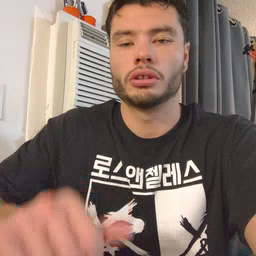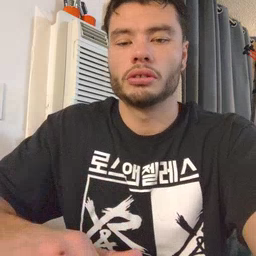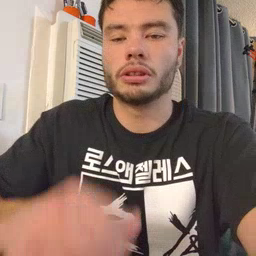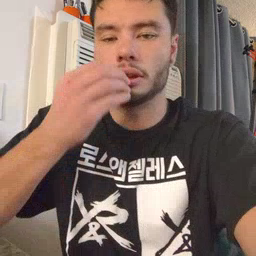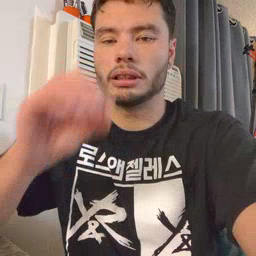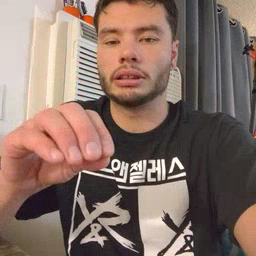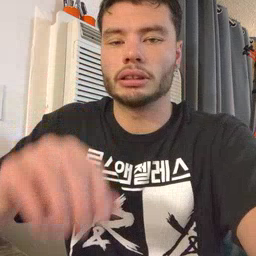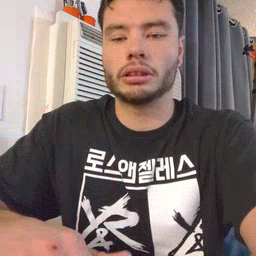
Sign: kiss